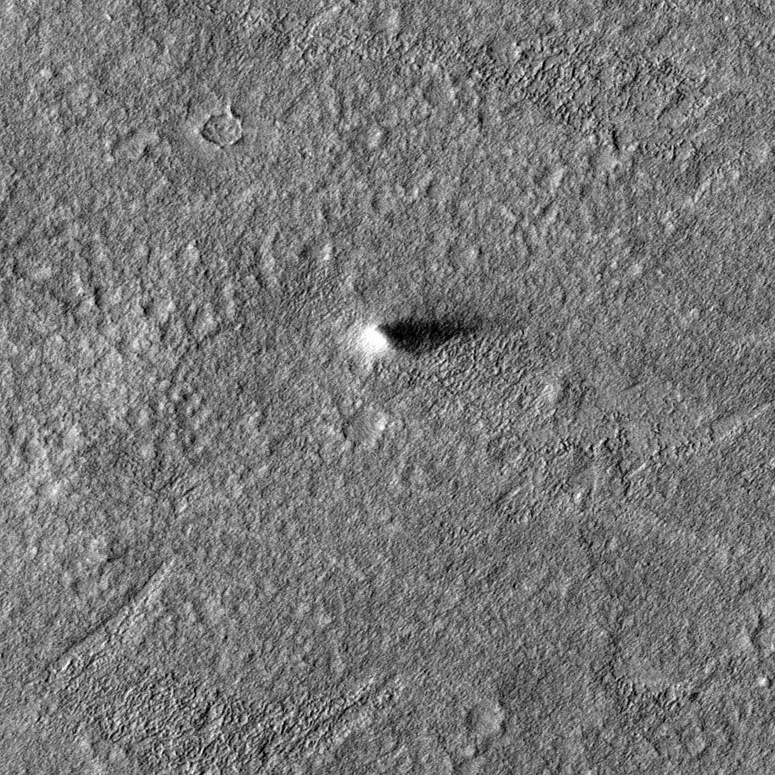
Label: dustdevil